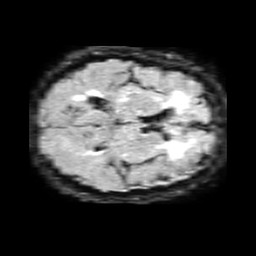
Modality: FLAIR
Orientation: axial
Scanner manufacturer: philips
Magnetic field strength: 1.5 T
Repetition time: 6 s
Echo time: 0.1027 s